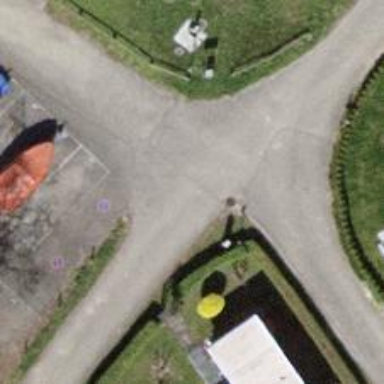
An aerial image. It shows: Alleyway designated as service road.